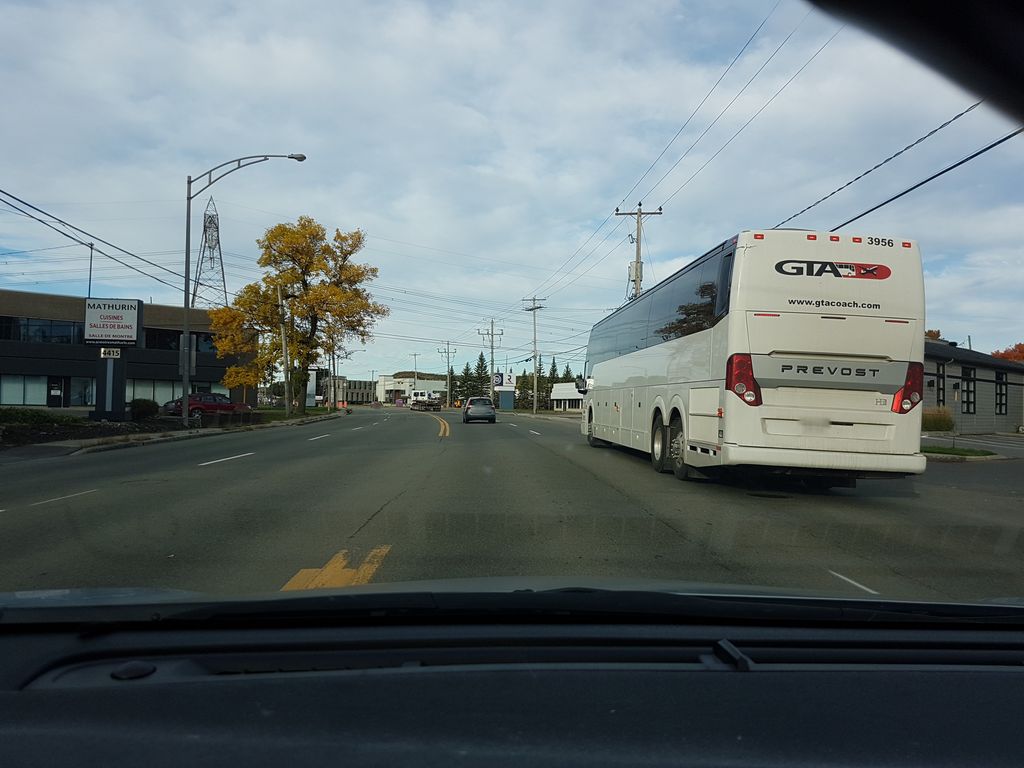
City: quebec_city